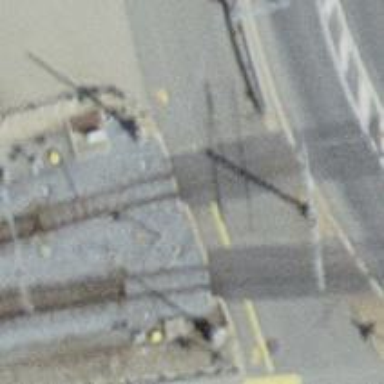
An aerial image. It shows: Railway crossing with lights and barriers.